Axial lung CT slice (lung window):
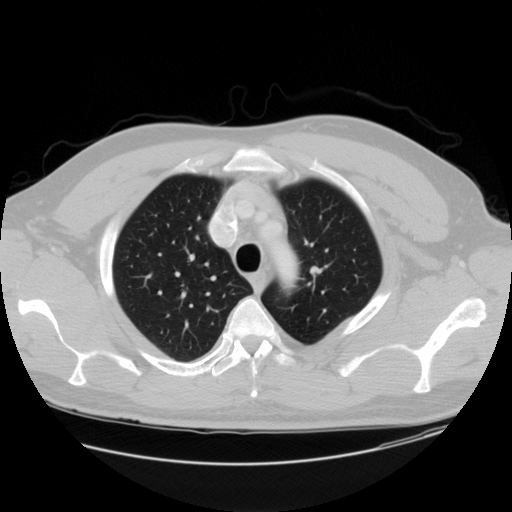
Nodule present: no